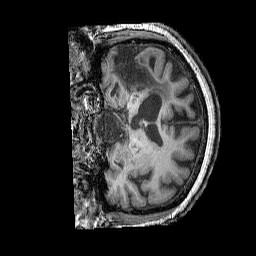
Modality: T1w
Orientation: coronal
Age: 54
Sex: male
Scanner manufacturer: siemens
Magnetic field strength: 3 T
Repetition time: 2.25 s
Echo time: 0.00411 s